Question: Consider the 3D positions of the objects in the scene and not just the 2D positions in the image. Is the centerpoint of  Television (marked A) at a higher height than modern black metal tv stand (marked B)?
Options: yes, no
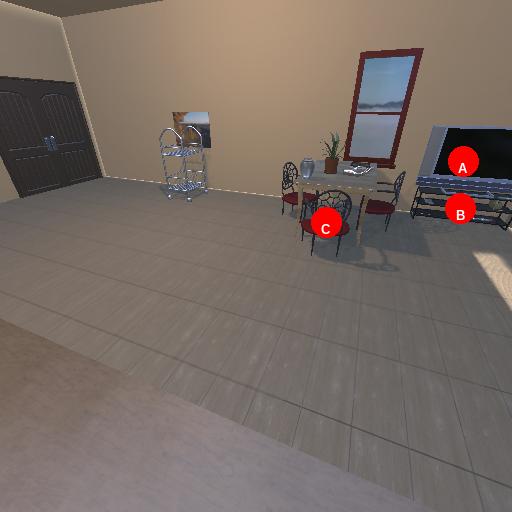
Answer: yes